Interaction volume radius: 5 \u00c5
Interaction volume height: 15 \u00c5
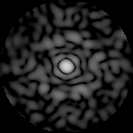
Disorder parameter: 0.8496